Question: I am having an issue with using a program that writes information to a Microsoft Access database. The issue is that whenever I try to execute a database query, I get the following error:

'''
See the end of this message for details on invoking
just-in-time (JIT) debugging instead of this dialog box.
************** Exception Text **************
System.InvalidOperationException: The 'Microsoft.Jet.OLEDB.4.0' provider is not registered on the local machine.
at System.Data.OleDb.OleDbServicesWrapper.GetDataSource(OleDbConnectionString constr, DataSourceWrapper& datasrcWrapper)
at System.Data.OleDb.OleDbConnectionInternal..ctor(OleDbConnectionString constr, OleDbConnection connection)
at System.Data.OleDb.OleDbConnectionFactory.CreateConnection(DbConnectionOptions options, Object poolGroupProviderInfo, DbConnectionPool pool, DbConnection owningObject)
at System.Data.ProviderBase.DbConnectionFactory.CreateNonPooledConnection(DbConnection owningConnection, DbConnectionPoolGroup poolGroup)
at System.Data.ProviderBase.DbConnectionFactory.GetConnection(DbConnection owningConnection)
at System.Data.ProviderBase.DbConnectionClosed.OpenConnection(DbConnection outerConnection, DbConnectionFactory connectionFactory)
at System.Data.OleDb.OleDbConnection.Open()
at PA_SHALER_HIGH_SCHOOL.frmAnimalInput.btnSave_Click(Object sender, EventArgs e)
at System.Windows.Forms.Control.OnClick(EventArgs e)
at System.Windows.Forms.Button.OnMouseUp(MouseEventArgs mevent)
at System.Windows.Forms.Control.WmMouseUp(Message& m, MouseButtons button, Int32 clicks)
at System.Windows.Forms.Control.WndProc(Message& m)
at System.Windows.Forms.ButtonBase.WndProc(Message& m)
at System.Windows.Forms.Button.WndProc(Message& m)
at System.Windows.Forms.Control.ControlNativeWindow.WndProc(Message& m)
at System.Windows.Forms.NativeWindow.Callback(IntPtr hWnd, Int32 msg, IntPtr wparam, IntPtr lparam)
************** Loaded Assemblies **************
mscorlib
Assembly Version: 2.0.0.0
Win32 Version: 2.0.50727.8009 (FX35W81RTMGDR.<PHONE>)
CodeBase: file:///C:/Windows/Microsoft.NET/Framework64/v2.0.50727/mscorlib.dll
----------------------------------------
PA_SHALER HIGH SCHOOL
Assembly Version: 1.0.0.0
Win32 Version: 1.0.0.0
CodeBase: file:///C:/Users/David/Desktop/PA_SHALER%20HIGH%20SCHOOL.exe
----------------------------------------
Microsoft.VisualBasic
Assembly Version: 8.0.0.0
Win32 Version: 8.0.50727.8007 (FX35W81RTMGDR.<PHONE>)
CodeBase: file:///C:/WINDOWS/assembly/GAC_MSIL/Microsoft.VisualBasic/8.0.0.0__b03f5f7f11d50a3a/Microsoft.VisualBasic.dll
----------------------------------------
System
Assembly Version: 2.0.0.0
Win32 Version: 2.0.50727.8009 (FX35W81RTMGDR.<PHONE>)
CodeBase: file:///C:/WINDOWS/assembly/GAC_MSIL/System/2.0.0.0__b77a5c561934e089/System.dll
----------------------------------------
System.Windows.Forms
Assembly Version: 2.0.0.0
Win32 Version: 2.0.50727.8008 (FX35W81RTMGDR.<PHONE>)
CodeBase: file:///C:/WINDOWS/assembly/GAC_MSIL/System.Windows.Forms/2.0.0.0__b77a5c561934e089/System.Windows.Forms.dll
----------------------------------------
System.Drawing
Assembly Version: 2.0.0.0
Win32 Version: 2.0.50727.8007 (FX35W81RTMGDR.<PHONE>)
CodeBase: file:///C:/WINDOWS/assembly/GAC_MSIL/System.Drawing/2.0.0.0__b03f5f7f11d50a3a/System.Drawing.dll
----------------------------------------
System.Configuration
Assembly Version: 2.0.0.0
Win32 Version: 2.0.50727.8007 (FX35W81RTMGDR.<PHONE>)
CodeBase: file:///C:/WINDOWS/assembly/GAC_MSIL/System.Configuration/2.0.0.0__b03f5f7f11d50a3a/System.Configuration.dll
----------------------------------------
System.Xml
Assembly Version: 2.0.0.0
Win32 Version: 2.0.50727.8009 (FX35W81RTMGDR.<PHONE>)
CodeBase: file:///C:/WINDOWS/assembly/GAC_MSIL/System.Xml/2.0.0.0__b77a5c561934e089/System.Xml.dll
----------------------------------------
System.Runtime.Remoting
Assembly Version: 2.0.0.0
Win32 Version: 2.0.50727.8012 (FX35W81RTMGDR.<PHONE>)
CodeBase: file:///C:/WINDOWS/assembly/GAC_MSIL/System.Runtime.Remoting/2.0.0.0__b77a5c561934e089/System.Runtime.Remoting.dll
----------------------------------------
System.Data
Assembly Version: 2.0.0.0
Win32 Version: 2.0.50727.8007 (FX35W81RTMGDR.<PHONE>)
CodeBase: file:///C:/WINDOWS/assembly/GAC_64/System.Data/2.0.0.0__b77a5c561934e089/System.Data.dll
----------------------------------------
System.Transactions
Assembly Version: 2.0.0.0
Win32 Version: 2.0.50727.8007 (FX35W81RTMGDR.<PHONE>)
CodeBase: file:///C:/WINDOWS/assembly/GAC_64/System.Transactions/2.0.0.0__b77a5c561934e089/System.Transactions.dll
----------------------------------------
************** JIT Debugging **************
To enable just-in-time (JIT) debugging, the .config file for this
application or computer (machine.config) must have the
jitDebugging value set in the system.windows.forms section.
The application must also be compiled with debugging
enabled.
For example:
<configuration>
<system.windows.forms jitDebugging="true" />
</configuration>
When JIT debugging is enabled, any unhandled exception
will be sent to the JIT debugger registered on the computer
rather than be handled by this dialog box.
'''
I have tried downloading and installing the MS Access database engine thingy (<URL> but it has not worked. What is the problem? I am using Windows 8.1 Pro x64 and the program was written using Visual Studio 2013 Ultimate. I can also tell you that the program worked when I was coding it and I can tell you that it works on Windows 7 Enterprise x86 just fine.
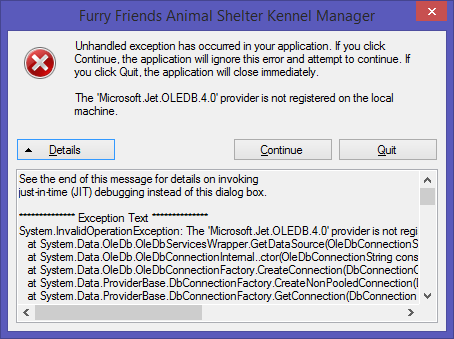
Answer: I was able to resolve the issue by retargeting my project to use a newer version of the .NET Framework. I tried houssam's solution of downloading the Access database engine for 64 bit prior to posting on StackOverflow, but that did not work.